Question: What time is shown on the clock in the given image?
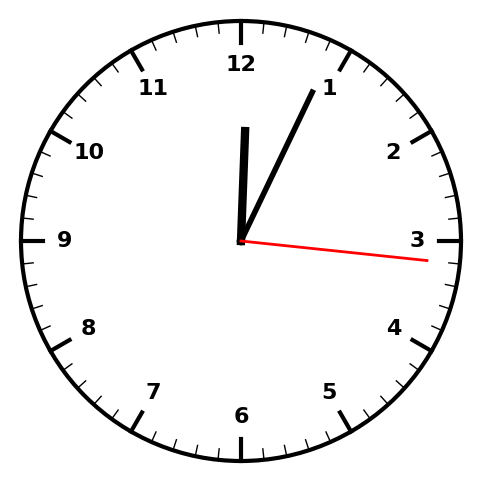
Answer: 12:04:16